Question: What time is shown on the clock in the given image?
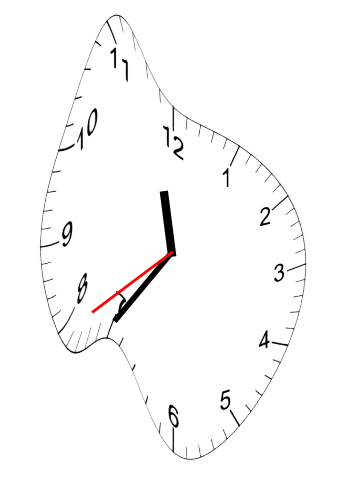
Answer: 11:35:39